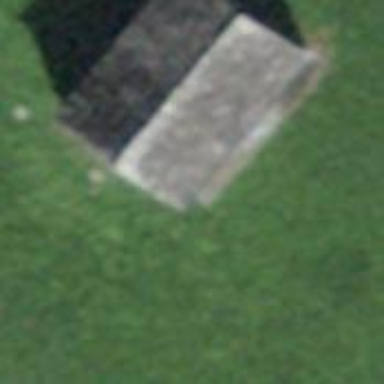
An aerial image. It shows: Cabin is depicted in the image.